Question: I try to use visual vm to profile my web app served with jetty.
But ... Cannot connect to the local process and show the diagram.
> My Envarchlinux latest versionvisualVM 1.3.5Jetty8openjdk 7u17

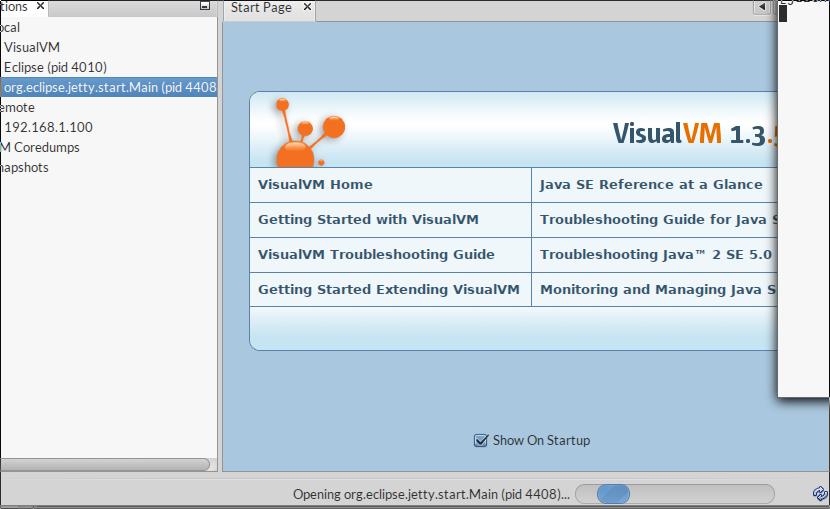
Answer: WTF, I wait for about 10 minutes and... finally , it connected!!!